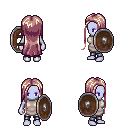
a pixel art fantasy rpg character, female body template, dark elf, purple skin, white tunic, metal pants, white blonde extra-long hairstyle, shield, four views (front, back, left, right), 2x2 character sprite sheet, small pixel art, hard edges, no anti-aliasing